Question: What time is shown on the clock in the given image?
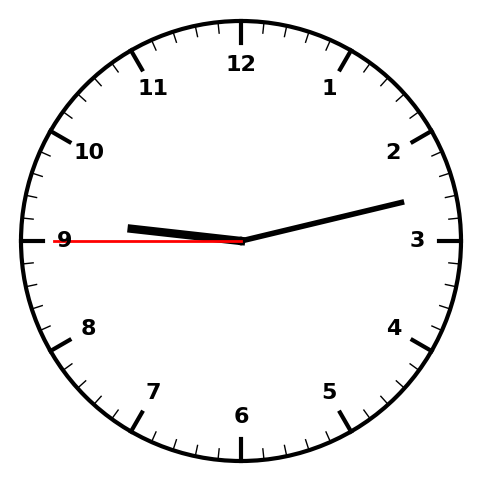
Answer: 09:12:45